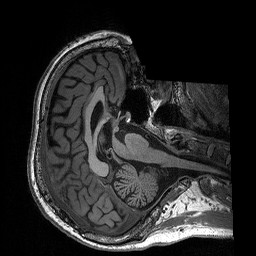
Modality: T1w
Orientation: axial
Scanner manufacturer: siemens
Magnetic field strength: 3 T